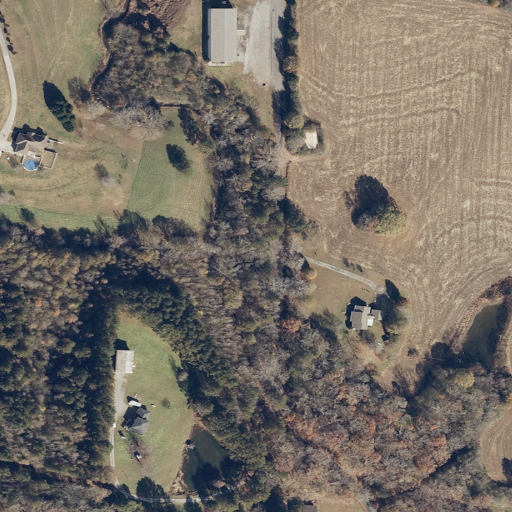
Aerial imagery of valley in Alabama named Sweetgum Hollow containing pasture, mixed forest, deciduous forest, open development, low intensity development, evergreen forest, and medium intensity development